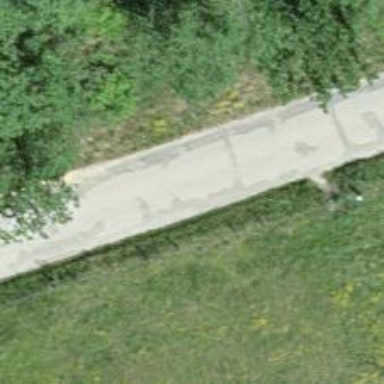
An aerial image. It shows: Unclassified road.